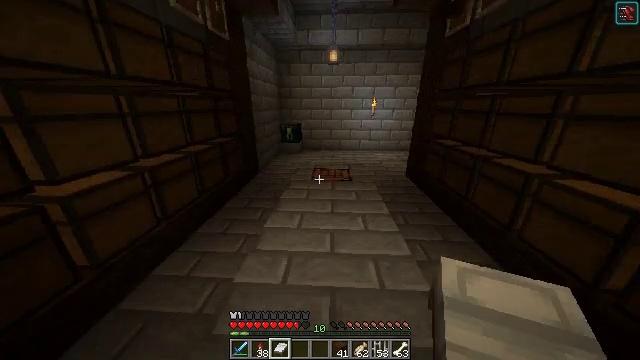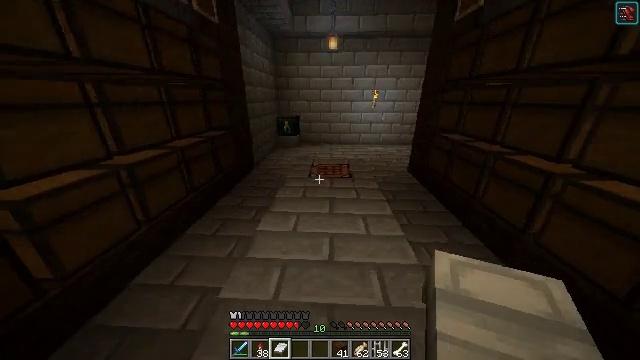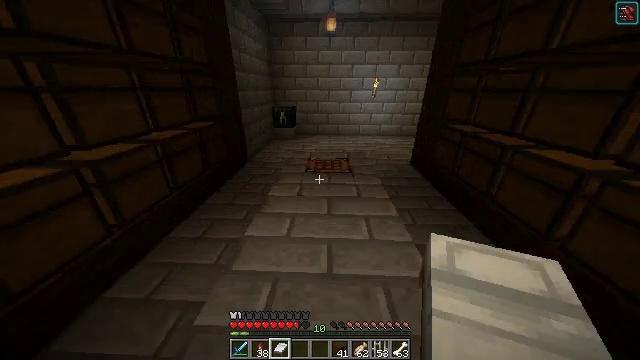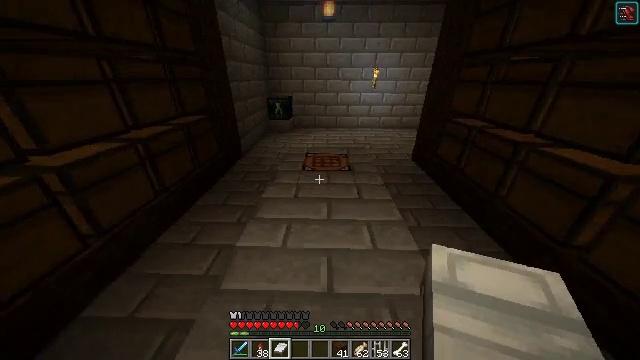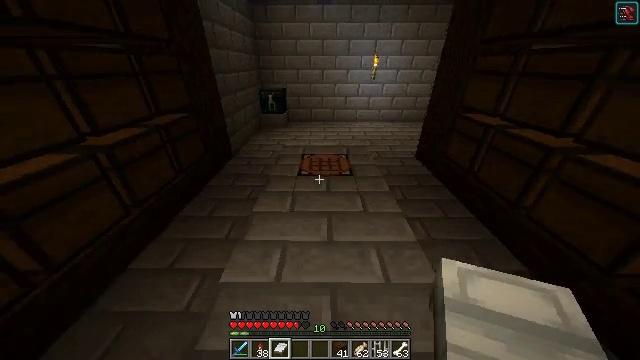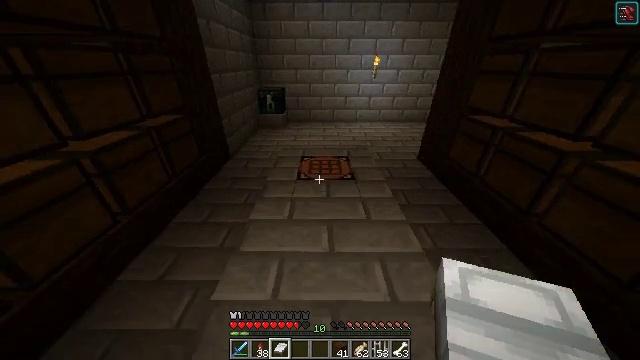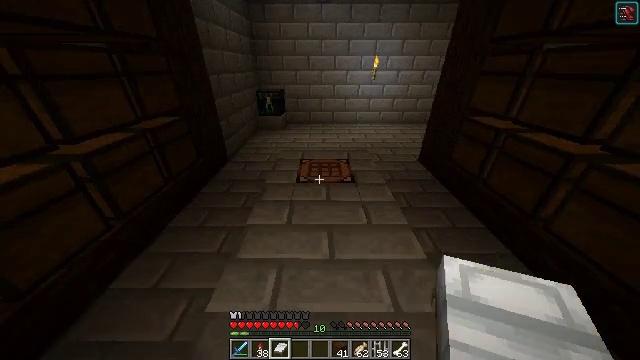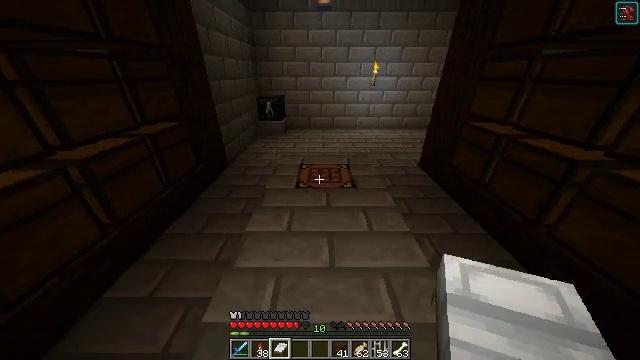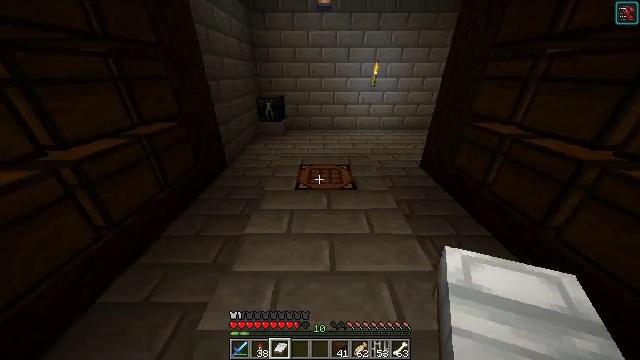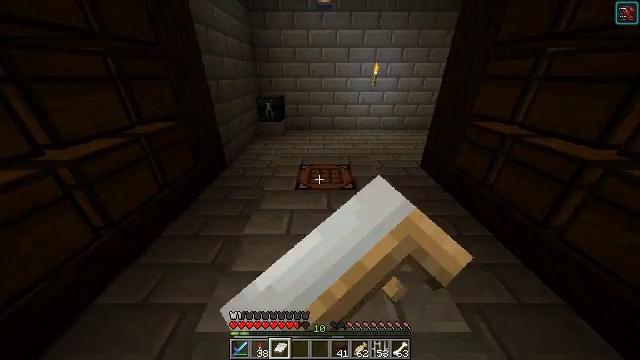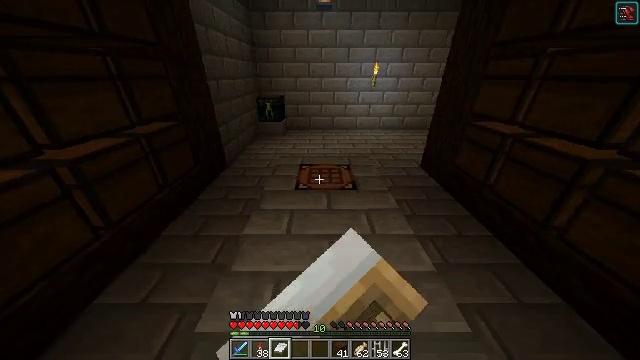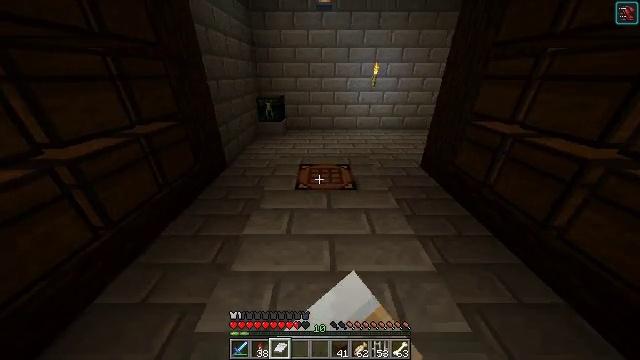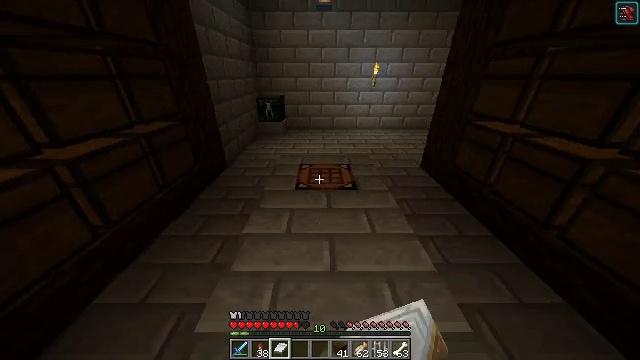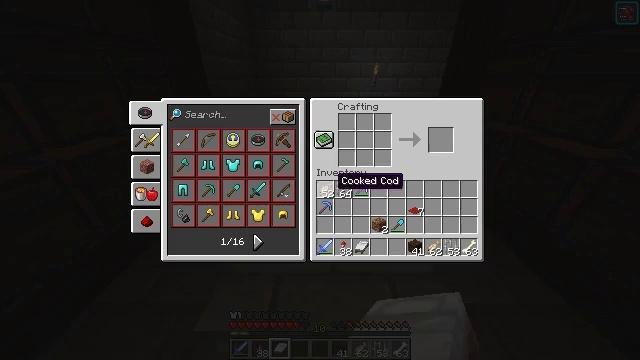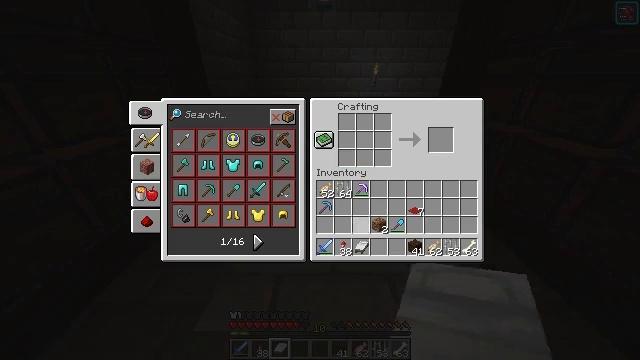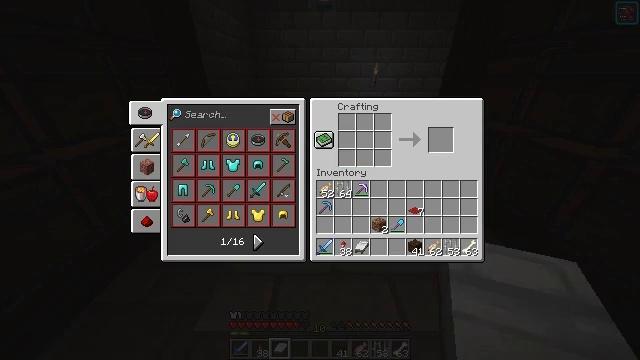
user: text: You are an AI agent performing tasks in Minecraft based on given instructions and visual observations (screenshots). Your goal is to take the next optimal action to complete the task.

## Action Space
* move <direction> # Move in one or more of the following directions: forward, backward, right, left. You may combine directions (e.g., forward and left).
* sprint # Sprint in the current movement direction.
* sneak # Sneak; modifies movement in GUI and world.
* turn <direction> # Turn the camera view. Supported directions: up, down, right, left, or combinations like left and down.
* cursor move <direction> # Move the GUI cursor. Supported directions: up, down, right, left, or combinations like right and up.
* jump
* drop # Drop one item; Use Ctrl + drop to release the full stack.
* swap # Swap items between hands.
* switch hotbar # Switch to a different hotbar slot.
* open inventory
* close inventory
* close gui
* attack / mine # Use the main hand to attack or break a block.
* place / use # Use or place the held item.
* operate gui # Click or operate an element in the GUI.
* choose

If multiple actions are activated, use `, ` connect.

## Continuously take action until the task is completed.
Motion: motion action
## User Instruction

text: Create a dark oak trapdoor using dark oak planks.
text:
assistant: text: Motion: move forward, turn down
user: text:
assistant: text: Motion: move forward, turn down
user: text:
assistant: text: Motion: move forward, turn down
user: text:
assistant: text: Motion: move forward, turn right and down
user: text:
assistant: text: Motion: no_op
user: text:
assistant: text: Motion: no_op
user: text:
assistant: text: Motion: turn up
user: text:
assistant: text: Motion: use / place
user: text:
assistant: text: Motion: use / place
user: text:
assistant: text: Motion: no_op
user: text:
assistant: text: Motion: no_op
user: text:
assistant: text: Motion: no_op
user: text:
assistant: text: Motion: cursor move right and down, open gui
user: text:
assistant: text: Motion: cursor move right and down
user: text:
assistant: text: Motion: cursor move right and down
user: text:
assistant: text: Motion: cursor move right and down
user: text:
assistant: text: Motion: cursor move right
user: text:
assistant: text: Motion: cursor move right
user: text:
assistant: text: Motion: no_op
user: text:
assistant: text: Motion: operate gui
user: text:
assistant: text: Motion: operate gui
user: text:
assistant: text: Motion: cursor move left and up
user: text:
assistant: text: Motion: cursor move left and up
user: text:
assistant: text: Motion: cursor move up
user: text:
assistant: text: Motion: no_op
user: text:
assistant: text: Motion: cursor move up
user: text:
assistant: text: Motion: no_op
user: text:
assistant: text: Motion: choose
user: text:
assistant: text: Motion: cursor move right, choose
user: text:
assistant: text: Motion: cursor move right, choose